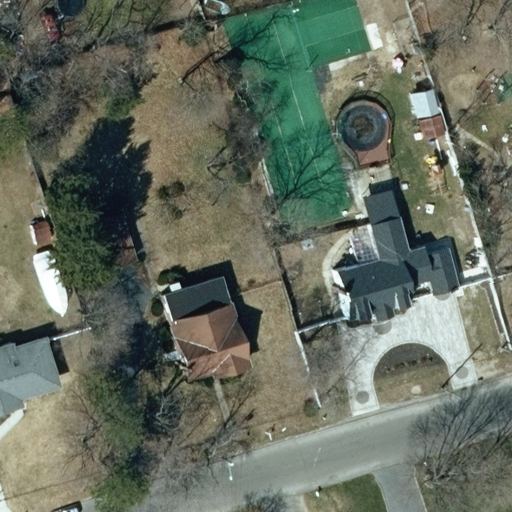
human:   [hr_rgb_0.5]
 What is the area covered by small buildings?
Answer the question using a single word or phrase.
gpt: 24m2

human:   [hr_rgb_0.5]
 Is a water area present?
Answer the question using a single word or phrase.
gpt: no

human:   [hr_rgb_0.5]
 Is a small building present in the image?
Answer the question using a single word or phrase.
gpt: yes

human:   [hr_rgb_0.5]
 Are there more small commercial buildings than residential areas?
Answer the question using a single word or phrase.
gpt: no

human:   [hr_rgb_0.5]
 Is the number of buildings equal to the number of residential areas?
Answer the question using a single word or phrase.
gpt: no

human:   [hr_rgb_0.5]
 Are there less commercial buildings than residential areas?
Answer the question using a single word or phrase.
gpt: yes

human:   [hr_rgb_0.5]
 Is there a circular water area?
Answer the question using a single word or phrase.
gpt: no

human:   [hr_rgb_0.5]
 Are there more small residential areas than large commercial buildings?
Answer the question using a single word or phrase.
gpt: no

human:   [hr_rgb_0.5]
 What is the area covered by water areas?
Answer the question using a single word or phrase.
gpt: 0m2

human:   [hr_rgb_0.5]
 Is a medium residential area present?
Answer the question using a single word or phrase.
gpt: no

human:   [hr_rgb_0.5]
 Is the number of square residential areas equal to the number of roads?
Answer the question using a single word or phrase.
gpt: no

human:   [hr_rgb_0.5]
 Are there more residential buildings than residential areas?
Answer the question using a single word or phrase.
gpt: yes

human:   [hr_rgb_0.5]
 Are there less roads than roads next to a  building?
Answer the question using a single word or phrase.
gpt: no

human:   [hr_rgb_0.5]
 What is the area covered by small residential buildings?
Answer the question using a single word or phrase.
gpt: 0m2

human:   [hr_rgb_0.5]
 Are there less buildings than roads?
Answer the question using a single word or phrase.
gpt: no

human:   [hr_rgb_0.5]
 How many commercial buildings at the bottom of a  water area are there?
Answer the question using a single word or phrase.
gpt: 0

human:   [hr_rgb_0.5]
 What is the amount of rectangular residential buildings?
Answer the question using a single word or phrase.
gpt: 1

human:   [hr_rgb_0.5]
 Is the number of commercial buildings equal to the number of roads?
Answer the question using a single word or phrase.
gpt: no

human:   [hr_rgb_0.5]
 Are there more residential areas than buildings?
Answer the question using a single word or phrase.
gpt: no

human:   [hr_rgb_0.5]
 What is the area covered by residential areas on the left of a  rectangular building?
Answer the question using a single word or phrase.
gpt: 0m2

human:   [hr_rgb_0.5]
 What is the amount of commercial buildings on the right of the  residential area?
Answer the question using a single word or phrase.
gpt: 0

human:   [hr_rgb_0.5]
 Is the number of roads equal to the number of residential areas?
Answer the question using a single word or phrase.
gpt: yes

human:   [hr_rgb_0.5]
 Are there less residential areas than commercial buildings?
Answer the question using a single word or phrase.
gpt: no

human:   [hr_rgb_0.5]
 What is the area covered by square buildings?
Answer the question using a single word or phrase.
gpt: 0m2

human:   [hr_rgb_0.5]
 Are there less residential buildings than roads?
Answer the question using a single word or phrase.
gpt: no

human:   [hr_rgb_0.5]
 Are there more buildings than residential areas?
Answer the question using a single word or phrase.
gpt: yes

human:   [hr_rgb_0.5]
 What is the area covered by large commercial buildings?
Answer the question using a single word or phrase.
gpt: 0m2

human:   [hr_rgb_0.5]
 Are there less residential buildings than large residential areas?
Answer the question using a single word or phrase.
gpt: no

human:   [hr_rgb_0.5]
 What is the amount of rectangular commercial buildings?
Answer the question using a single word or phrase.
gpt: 0

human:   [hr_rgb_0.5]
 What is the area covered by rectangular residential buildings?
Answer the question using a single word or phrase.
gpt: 0m2

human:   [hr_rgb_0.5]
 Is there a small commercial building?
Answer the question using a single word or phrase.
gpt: no

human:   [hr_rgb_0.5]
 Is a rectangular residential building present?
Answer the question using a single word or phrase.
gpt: yes

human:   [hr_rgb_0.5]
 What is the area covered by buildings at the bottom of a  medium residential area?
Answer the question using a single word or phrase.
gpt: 0m2

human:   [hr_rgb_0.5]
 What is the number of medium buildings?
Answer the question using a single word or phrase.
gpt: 4

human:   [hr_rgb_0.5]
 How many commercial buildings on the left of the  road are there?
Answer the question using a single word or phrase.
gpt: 0

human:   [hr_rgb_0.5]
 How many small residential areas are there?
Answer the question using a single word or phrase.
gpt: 0